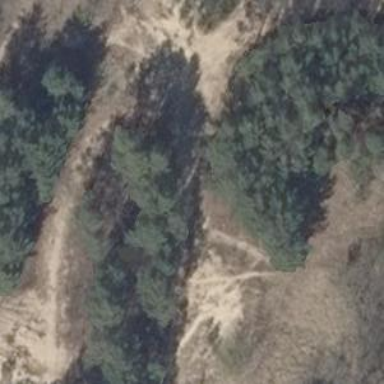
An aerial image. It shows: Dirt path.